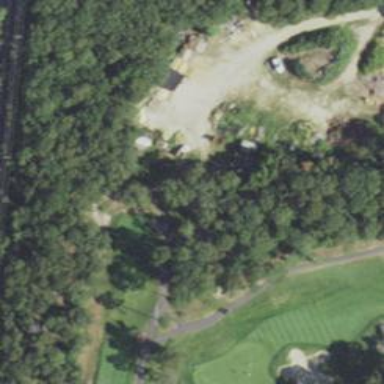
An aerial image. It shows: Path used for both walking and golf.